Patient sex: F
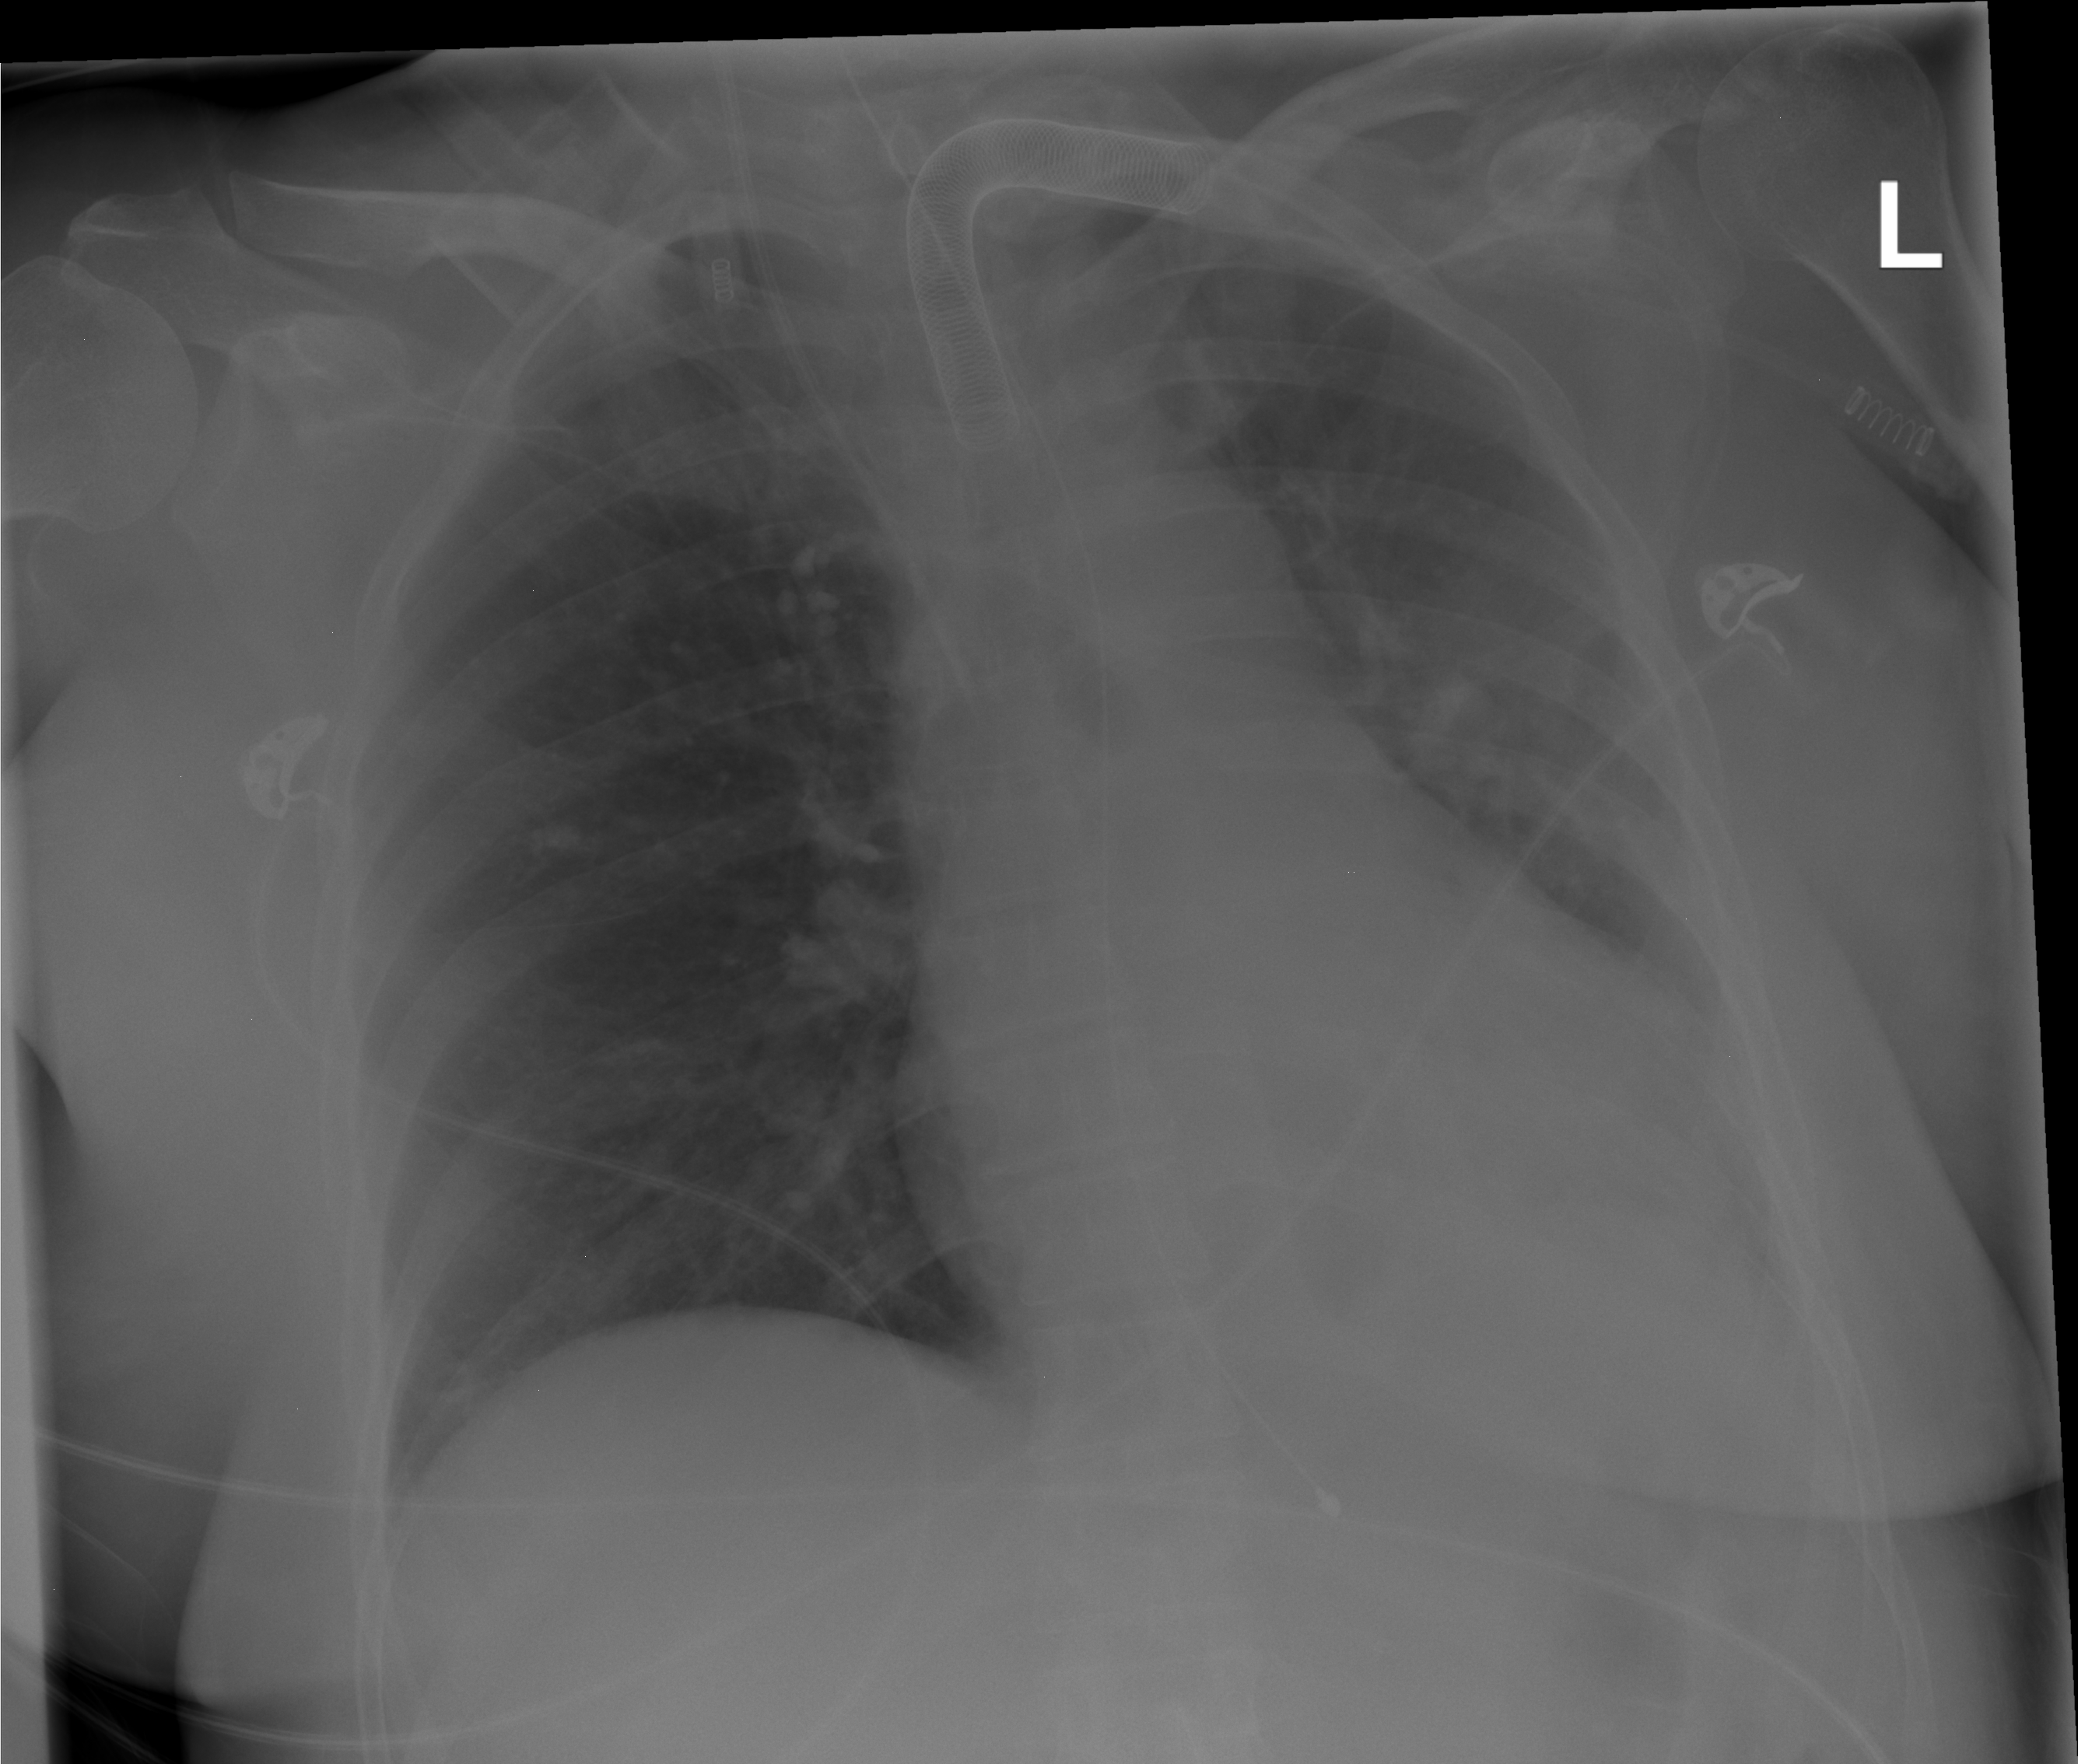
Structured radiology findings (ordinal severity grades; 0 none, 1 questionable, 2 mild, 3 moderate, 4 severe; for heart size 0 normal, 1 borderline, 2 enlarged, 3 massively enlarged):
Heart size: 2
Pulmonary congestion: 0
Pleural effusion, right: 0
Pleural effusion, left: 2
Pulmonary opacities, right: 0
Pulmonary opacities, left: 0
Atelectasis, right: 0
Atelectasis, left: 0